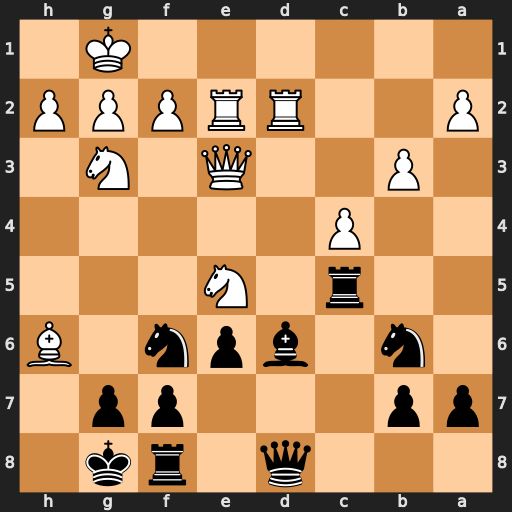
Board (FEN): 3q1rk1/pp3pp1/1n1bpn1B/2r1N3/2P5/1P2Q1N1/P2RRPPP/6K1
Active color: b
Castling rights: -
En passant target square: -
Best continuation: Rxe5 Qxe5 Bxe5 Rxd8 Rxd8